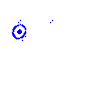
Particle: kaon